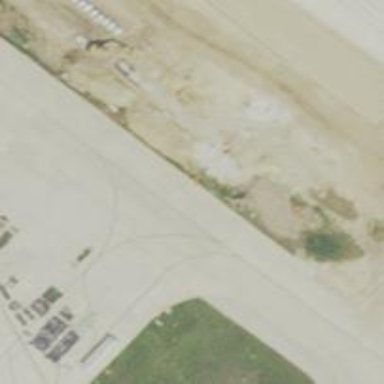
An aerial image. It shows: Image of taxiway at airport.